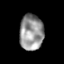
Tissue: skin
Cell type: Epithelial cells
Senescence score: 0.1969
Nuclear area (px): 832
Mean DAPI intensity: 149.43